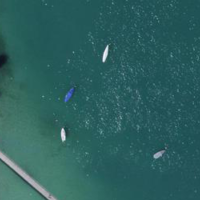
EUNIS habitat code: 14
Species observed at this site:
Certhia brachydactyla
Corvus corone
Podiceps cristatus
Fulica atra
Alcedo atthis
Dendrocopos major
Buteo buteo
Turdus iliacus
Chroicocephalus ridibundus
Phylloscopus collybita
Larus michahellis
Cygnus olor
Gallinula chloropus
Gavia immer
Erithacus rubecula
Pica pica
Rissa tridactyla
Columba livia
Motacilla cinerea
Cyanistes caeruleus
Anas platyrhynchos
Chloris chloris
Larus canus
Aythya ferina
Aythya fuligula
Fringilla coelebs
Passer domesticus
Coloeus monedula
Turdus merula
Columba palumbus
Phalacrocorax carbo
Mareca strepera
Parus major
Hirundo rustica
Mergus merganser
Milvus milvus
Motacilla alba